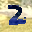
Label: 2